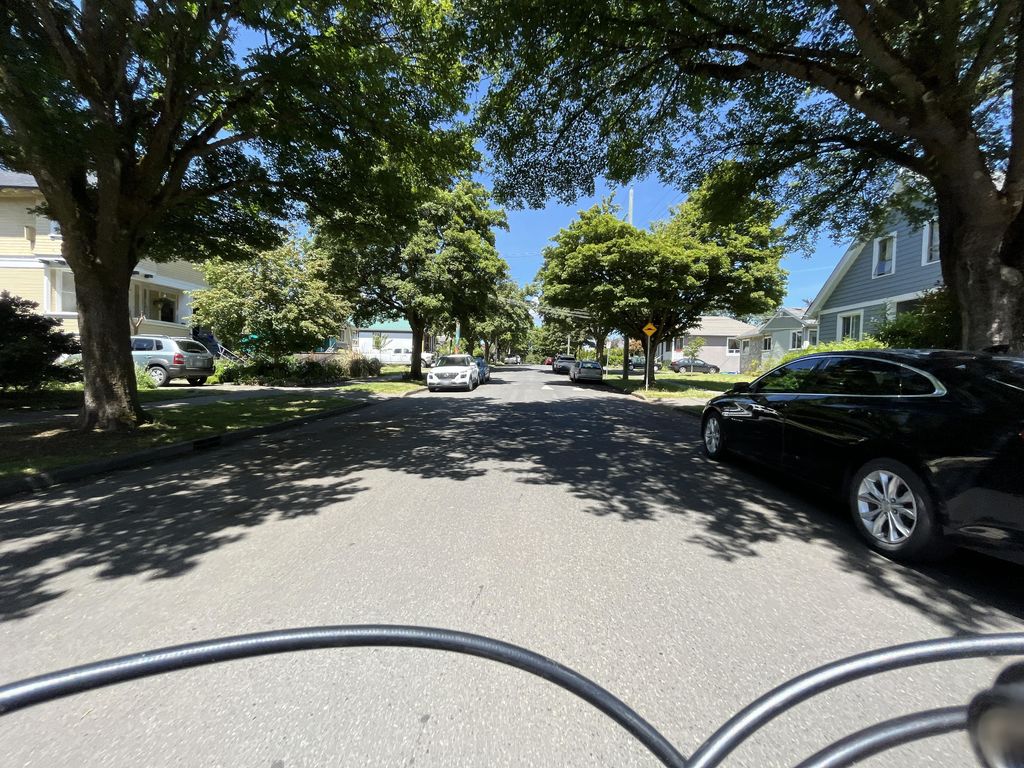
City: victoria